Interaction volume radius: 10 \u00c5
Interaction volume height: 10 \u00c5
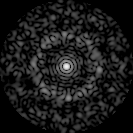
Disorder parameter: 0.8628